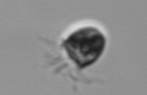
Label: Balanion